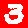
Digit: 3